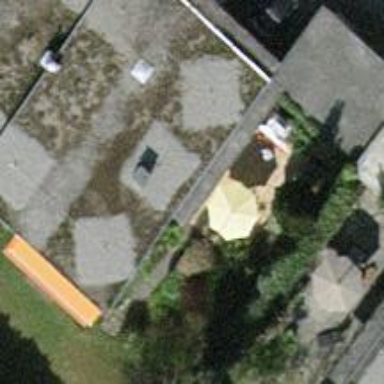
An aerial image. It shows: Terrace building.